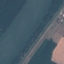
Land use / land cover: River